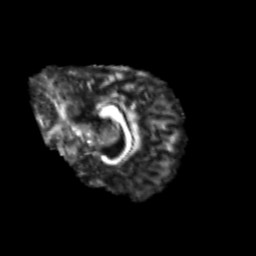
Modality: FA
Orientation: sagittal
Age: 28
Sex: female
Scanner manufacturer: siemens
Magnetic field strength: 3 T
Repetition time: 3.5 s
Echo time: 0.113 s